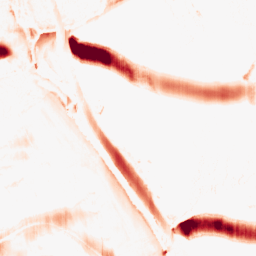
Category: morphological
Decomposition family: morphological_ellipse
Decomposition parameters: operation: opening
width: 30
height: 5
Upsampling method: linear_exact
Upsampling parameters: scale: 2
Upsampling scale: 2